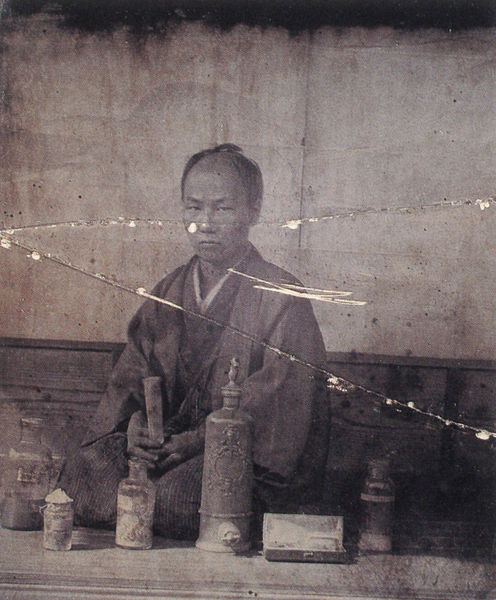
Titel: Porträt von Ueno Hikoma
Künstler: Kuwajiro Horie
Schlagwörter: mann, weiß, sitzen, glas, mund, nase, schwarz, tisch, alt, flasche, flaschen, wand, halten, portrait, porträt, boden, mantel, sitzend, krug, ton, vase, japan, risse, mauer, bank, sitzt, vasen, foto, fotografie, verkauf, dose, asien, schwarzweiß, knien, asiatisch, kiste, schachtel, halbglatze, heft, rolle, china, schriftrolle, gefäße, kästchen, knick, riss, beschädigt, kimono, asiate, japaner, hülle, asiat, kverkauf